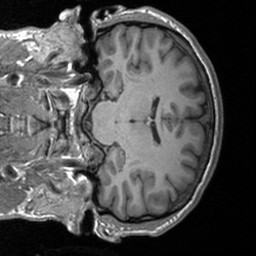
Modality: T1w
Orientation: coronal
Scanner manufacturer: siemens
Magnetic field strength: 3 T
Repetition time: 1.9 s
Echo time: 0.00226 s